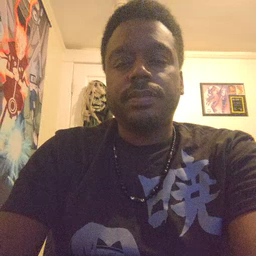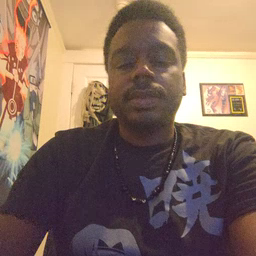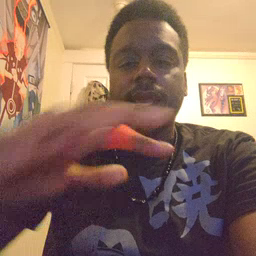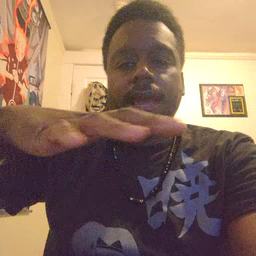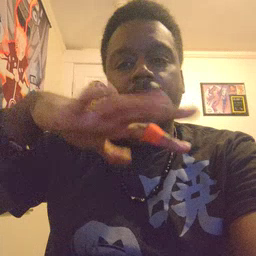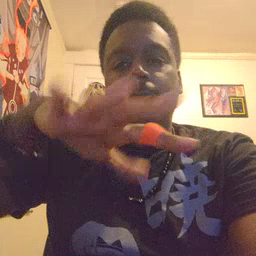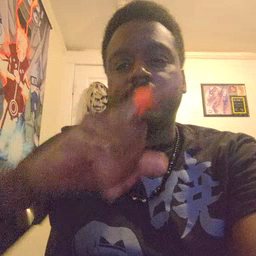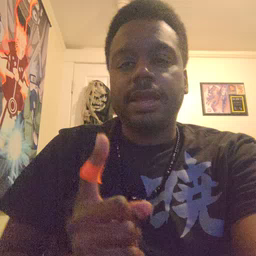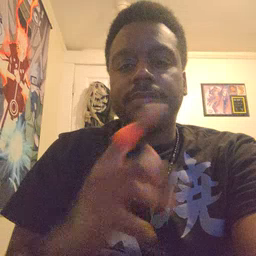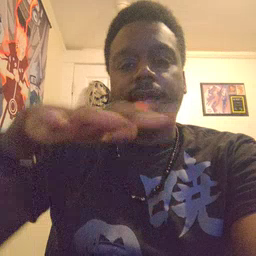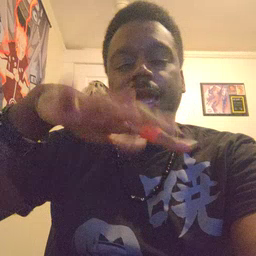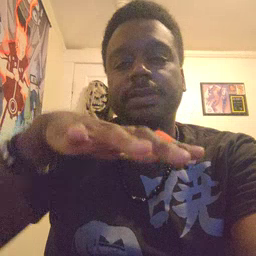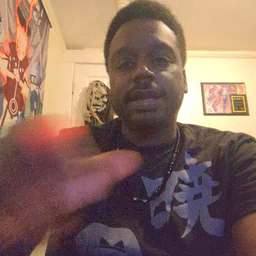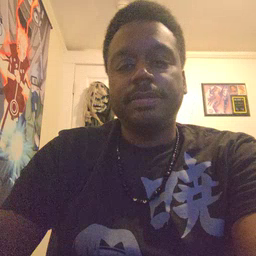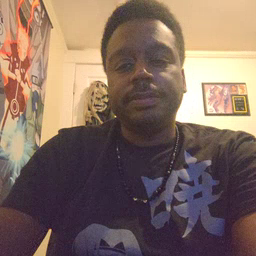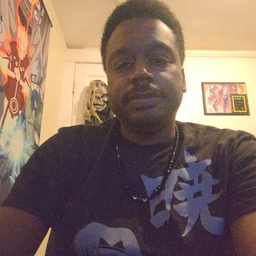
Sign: helicopter